Interaction volume radius: 5 \u00c5
Interaction volume height: 25 \u00c5
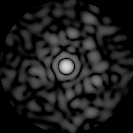
Disorder parameter: 0.8315